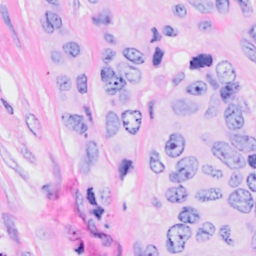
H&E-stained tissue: Breast